Question: I'm currently building a web site, and I wanted to know how to ensure that my website appeared as secure in a browser.
Kind of like Facebook:

See how they have that little green secure lock icon (in Chrome)? How can I achieve that on my own website to ensure it's users feel comfortable?
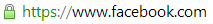
Answer: Your browser will display this icon when you navigate to a secured endpoint for the website by using the https scheme instead of http. The browser will connect to port 443 on the server instead of port 80 and will receive one or more <URL> from the server.
These certificates form a chain, where one certificate is verified by including the digital signature of a signing authority whose public key is included in another certificate.
Eventually, this chain of trust ends in a certificate that is signed by a signing authority whose public key is included in your browser distribution, so the browser is hardcoded to trust it. If the browser is able to build this chain of trust all the way to a build-in public key, it will display this icon to indicate to the user that the site belongs to whoever the certificate was issued for.
If you click this icon, the browser will display a dialog in which you can find who the certificate was issued to (Subject) and the certificates that build this chain of trust.
See also: <URL>